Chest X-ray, PA view. Patient: 59 years old, sex F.
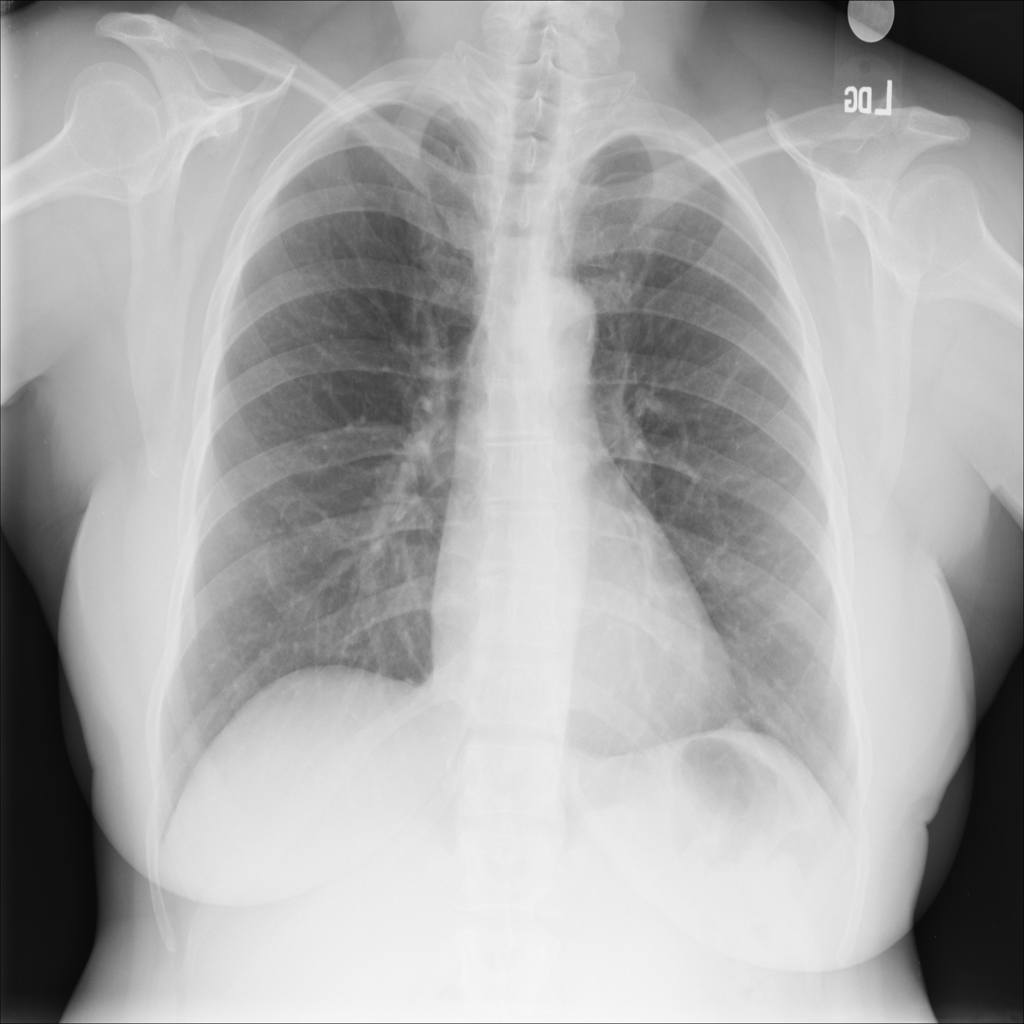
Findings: No Finding